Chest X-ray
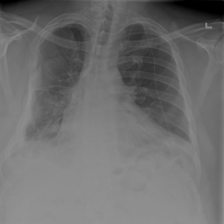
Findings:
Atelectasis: negative
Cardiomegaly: negative
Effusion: negative
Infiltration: negative
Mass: negative
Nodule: negative
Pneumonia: negative
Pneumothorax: negative
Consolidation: negative
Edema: negative
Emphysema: negative
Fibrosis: negative
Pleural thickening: negative
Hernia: negative